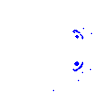
Particle: electron